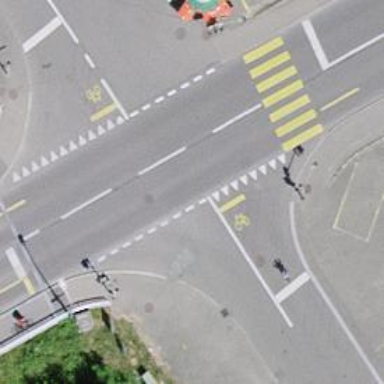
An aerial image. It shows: Road with traffic signals.